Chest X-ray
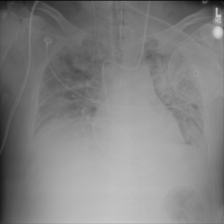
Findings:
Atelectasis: negative
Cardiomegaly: negative
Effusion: negative
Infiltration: negative
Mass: negative
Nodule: negative
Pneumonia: negative
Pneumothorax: negative
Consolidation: negative
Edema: negative
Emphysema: negative
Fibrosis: negative
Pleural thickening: negative
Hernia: negative